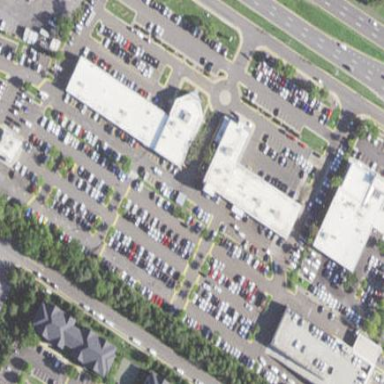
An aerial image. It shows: Commercial area with car shop.